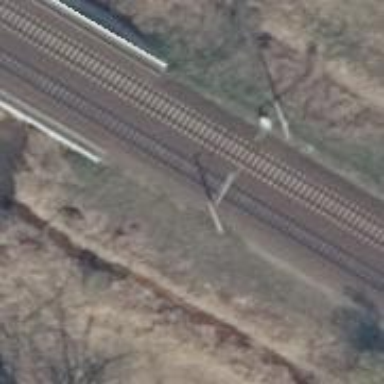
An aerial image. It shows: Milestone along the railway track with catenary mast.